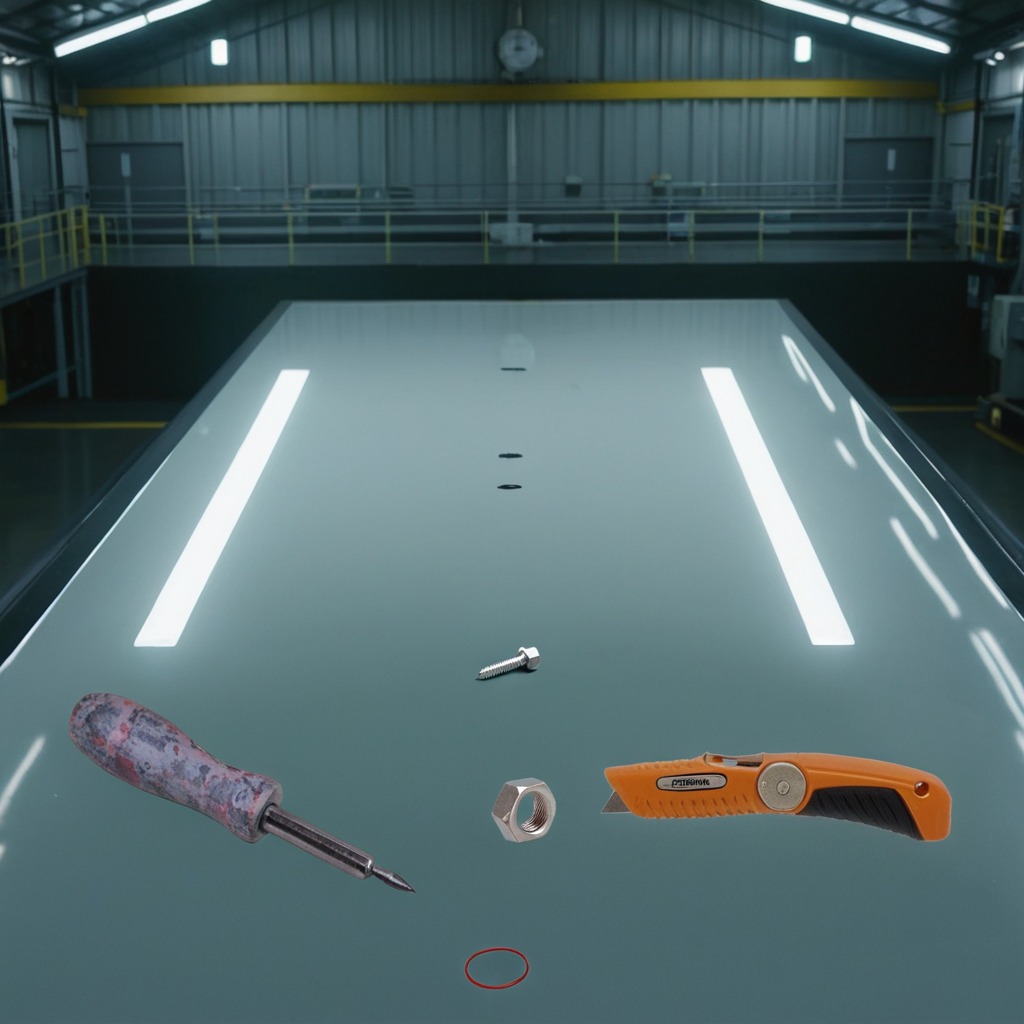
A rubber Oring, a utility knife, a metal machine screw, a screwdriver, and a metal nut are lying on the table.